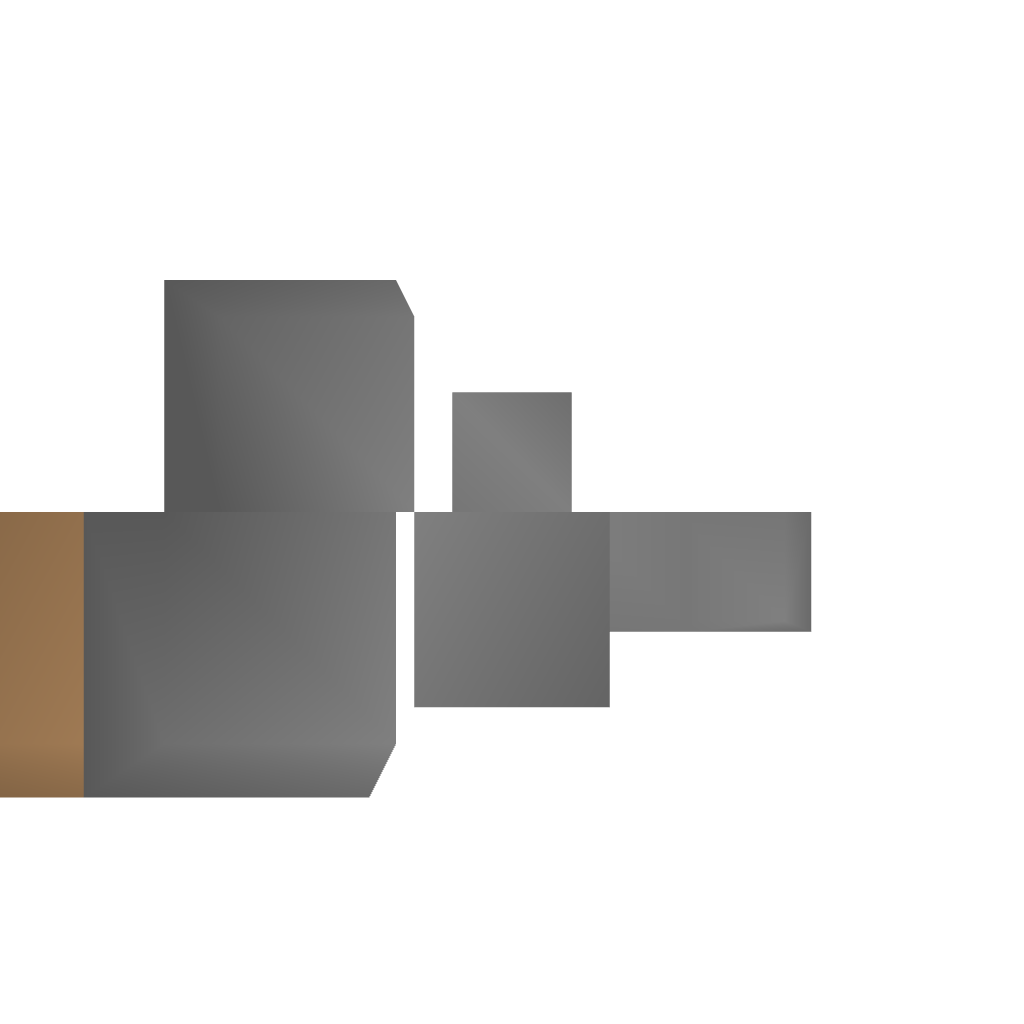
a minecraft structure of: No Night Device bad low quality